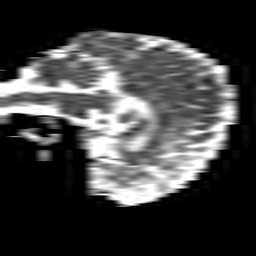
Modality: ADC
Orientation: sagittal
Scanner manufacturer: philips
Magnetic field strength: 1.5 T
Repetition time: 3.393 s
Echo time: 0.06922 s